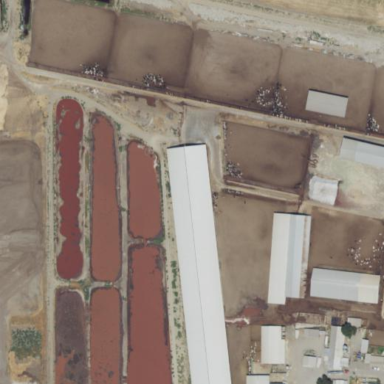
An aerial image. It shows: Farmyard area.